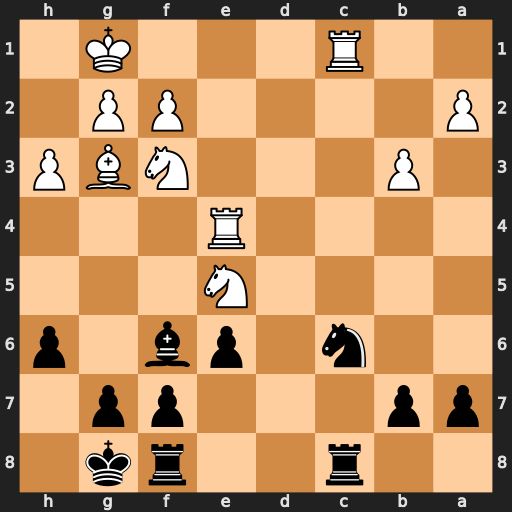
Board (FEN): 2r2rk1/pp3pp1/2n1pb1p/4N3/4R3/1P3NBP/P4PP1/2R3K1
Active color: b
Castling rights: -
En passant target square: -
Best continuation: Nxe5 Rxc8 Nxf3+ gxf3 Rxc8